Interaction volume radius: 5 \u00c5
Interaction volume height: 40 \u00c5
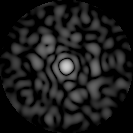
Disorder parameter: 0.8447